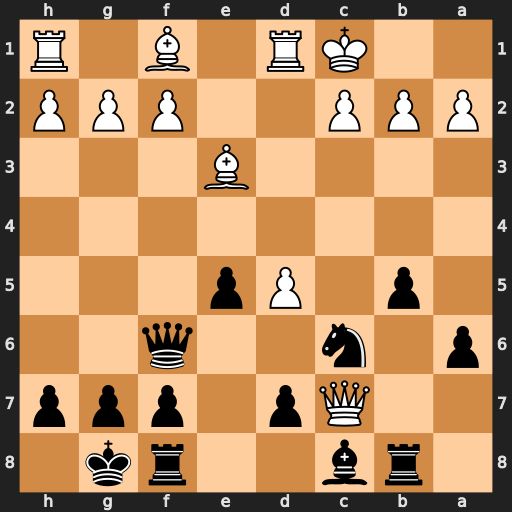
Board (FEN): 1rb2rk1/2Qp1ppp/p1n2q2/1p1Pp3/8/4B3/PPP2PPP/2KR1B1R
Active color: b
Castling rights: -
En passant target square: -
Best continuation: Rb7 Qxb7 Bxb7